Aerial crown-view tile of a tropical tree (Barro Colorado Island, Panama), acquired 20241216:
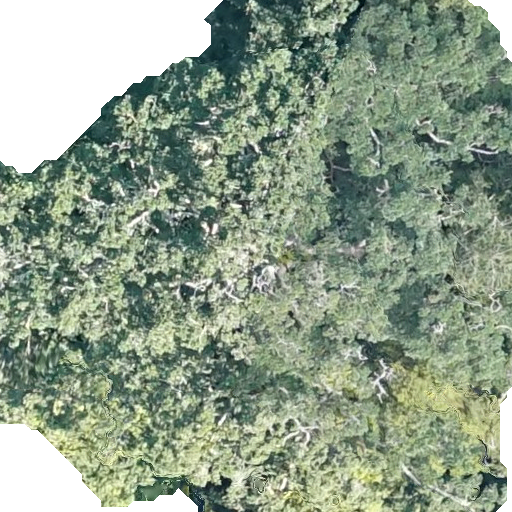
Species: Brosimum alicastrum
GBIF accepted scientific name: Brosimum alicastrum
Crown area: 421.168 m²